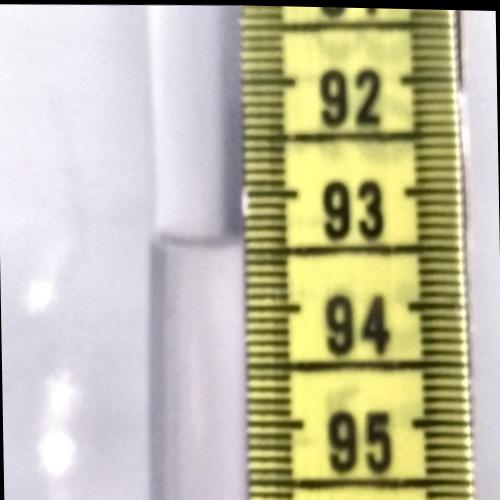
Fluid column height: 93.4 cm